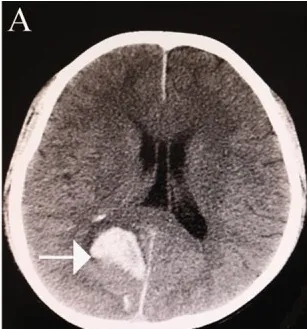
Cerebral haemorrhage. (A) cerebral haemorrhage was noted in the right occipital lobe.
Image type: radiology (ct)